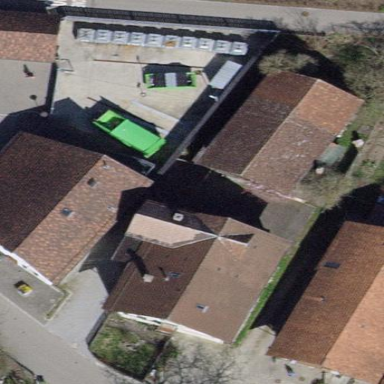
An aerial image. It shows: Recycling centre providing amenities for recycling.